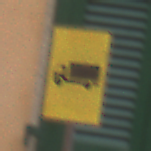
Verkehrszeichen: KFZZulaessigeGesamtmasse3Komma5TOhnePfeilsymbol
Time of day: Midday
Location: Outdoor (Urban)
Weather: Overcast
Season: NotSpecified
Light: Natural